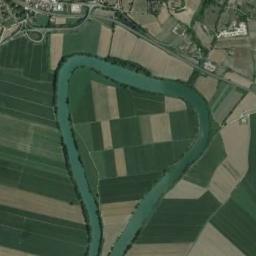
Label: river